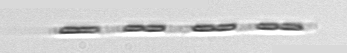
Label: Leptocylindrus